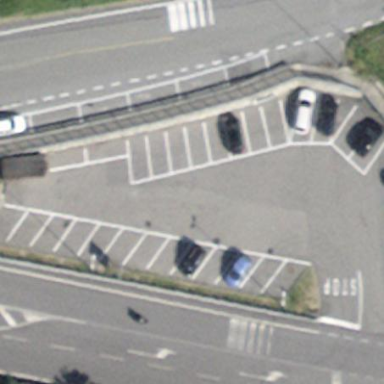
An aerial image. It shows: Parking area with surface.